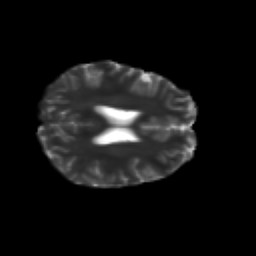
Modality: T2w
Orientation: axial
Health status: healthy
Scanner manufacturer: siemens
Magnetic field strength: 3 T
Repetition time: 10 s
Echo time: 0.092 s